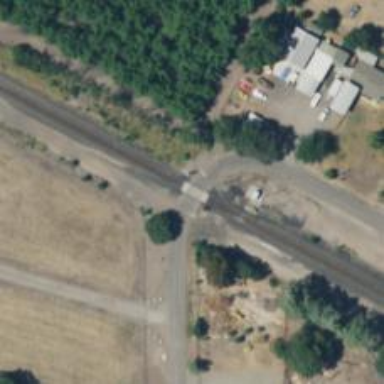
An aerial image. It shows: Level crossing with lights and saltire.